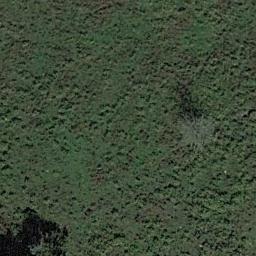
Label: meadow